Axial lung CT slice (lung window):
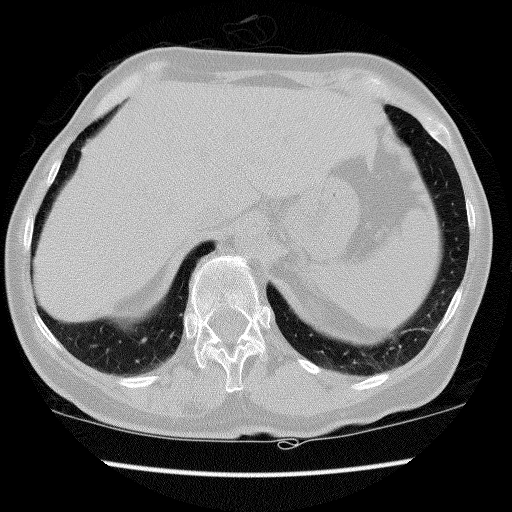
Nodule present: no